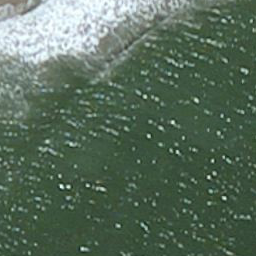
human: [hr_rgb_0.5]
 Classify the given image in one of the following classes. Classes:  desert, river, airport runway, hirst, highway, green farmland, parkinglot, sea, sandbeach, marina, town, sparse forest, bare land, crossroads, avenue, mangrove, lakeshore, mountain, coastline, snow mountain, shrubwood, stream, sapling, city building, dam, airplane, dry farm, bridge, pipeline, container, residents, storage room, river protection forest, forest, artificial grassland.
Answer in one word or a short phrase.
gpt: sea